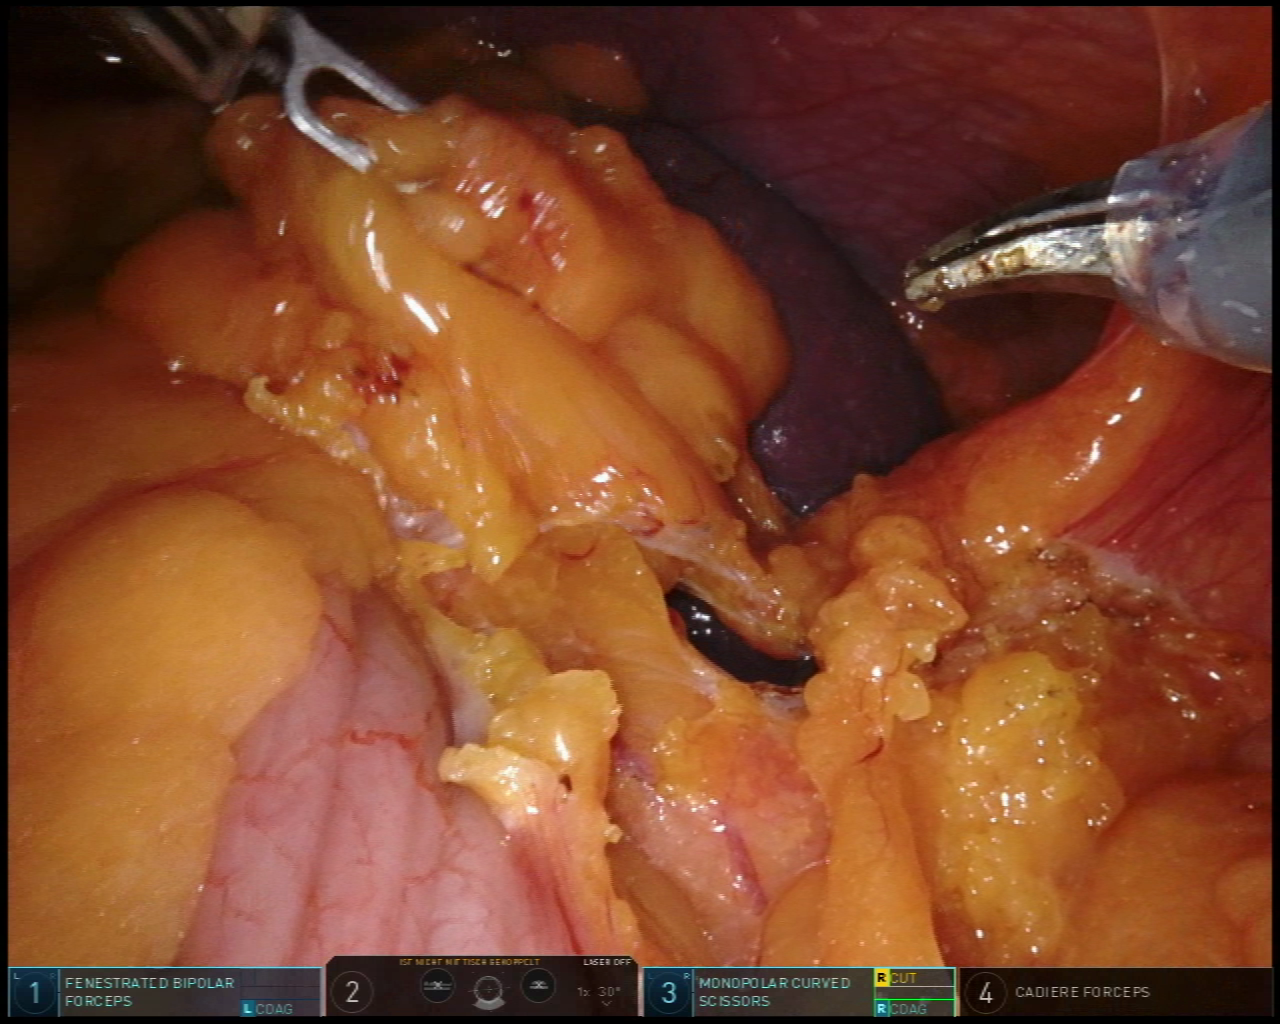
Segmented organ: spleen
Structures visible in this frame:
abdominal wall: yes
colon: yes
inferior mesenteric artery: no
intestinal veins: no
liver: no
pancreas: no
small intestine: no
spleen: yes
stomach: no
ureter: no
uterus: no
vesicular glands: no